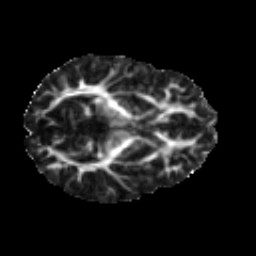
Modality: FA
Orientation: axial
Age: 10
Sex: male
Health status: ill
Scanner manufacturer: ge
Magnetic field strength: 3 T
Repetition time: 6.752 s
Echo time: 0.079 s